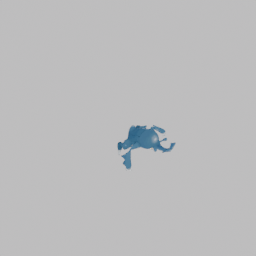
Label: animals